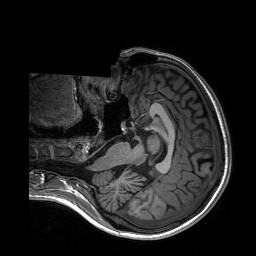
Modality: T1w
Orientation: axial
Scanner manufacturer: siemens
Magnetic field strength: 3 T
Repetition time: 2.3 s
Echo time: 0.00197 s